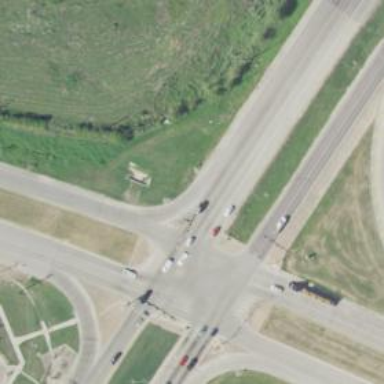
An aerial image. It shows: Tertiary link road.